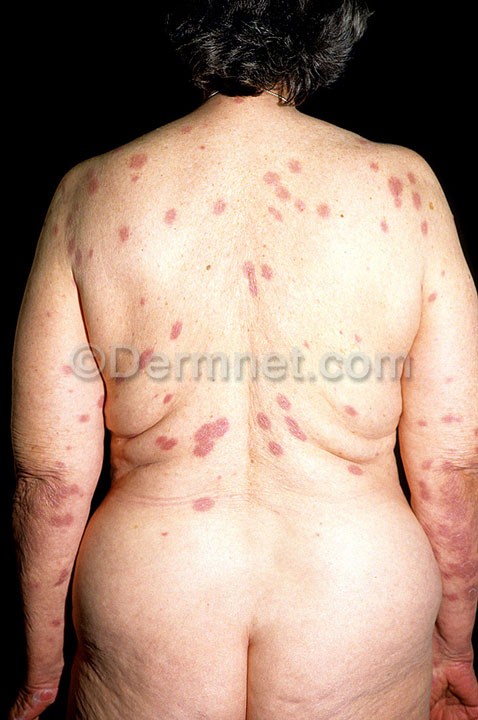
Disease: Vasculitis Photos